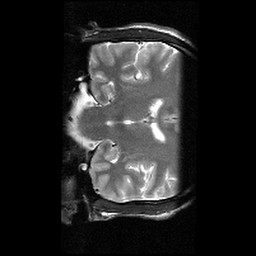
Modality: T2w
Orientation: coronal
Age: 23
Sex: male
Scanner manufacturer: siemens
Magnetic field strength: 3 T
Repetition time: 6.26 s
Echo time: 0.064 s